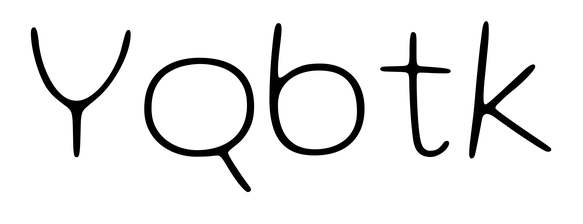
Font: Gluten_Thin